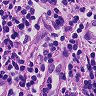
Metastatic tissue present: no